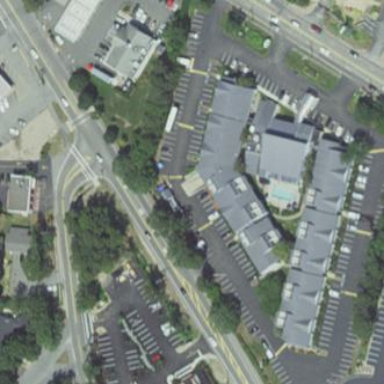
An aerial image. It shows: Hotel.